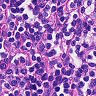
Metastatic tissue present: no